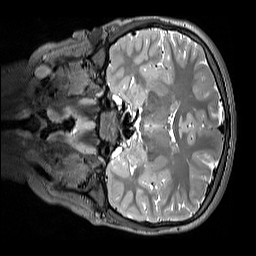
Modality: T2w
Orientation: coronal
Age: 11
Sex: male
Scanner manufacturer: siemens
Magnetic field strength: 3 T
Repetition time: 3.2 s
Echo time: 0.408 s